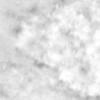
Label: no_change